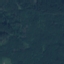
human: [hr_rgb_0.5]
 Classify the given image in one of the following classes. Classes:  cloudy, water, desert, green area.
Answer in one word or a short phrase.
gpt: green area